Question: Is there a way that I can Update records from the database where the logical condition for example is supplied by the user in the parameter?
I want to update the salesperson where invoice date for example is greater than "11/13/17". But in this case the user will be the one supplying the logical operator on the parameter. I create a stored procedure with the following code:
'''
UPDATE inv_hdr_mst
SET slsman = @SalesPerson
WHERE cust_num = @Customer AND **inv_date = @Invoice**
'''

Here is the copy of my stored procedure:
'''
ALTER PROCEDURE TMA_UpdateSalesPersonSp
-- Add the parameters for the stored procedure here
@Invoice InvNumType,
@Salesperson SlsmanType,
@Customer CustNumType
AS
BEGIN
DECLARE @upd_sql nvarchar(1000)
BEGIN
set @upd_sql =
'
UPDATE inv_hdr_mst_all
SET slsman = ''' + @salesperson + '''
WHERE cust_num = ''' + @customer + ''' AND inv_date ' + @invoice + '
'
print @upd_sql
END
exec (@upd_sql);
END
'''
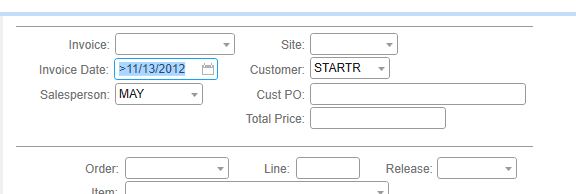
Answer: Dynamic SQL will allow you to have the user specify the logical operator at run-time. The '@invoice' variable will do the trick.
'''
declare @invoice nvarchar(1000)
, @salesperson nvarchar(100)
, @customer nvarchar(100)
, @upd_sql nvarchar(1000)
set @invoice = '> ''11/3/2017'''
set @customer = 'STARTR'
set @salesperson = 'MAY'
set @upd_sql =
'
UPDATE inv_hdr_mst
SET slsman = ''' + @salesperson + '''
WHERE cust_num = ''' + @customer + ''' AND inv_date ' + @invoice + '
'
print @upd_sql
exec (@upd_sql);
'''